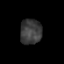
Tissue: prostate
Cell type: Myeloid cells
Senescence score: 0.3614
Nuclear area (px): 535
Mean DAPI intensity: 59.85